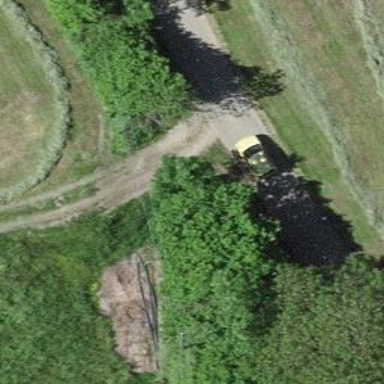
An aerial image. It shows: Culvert tunnel.